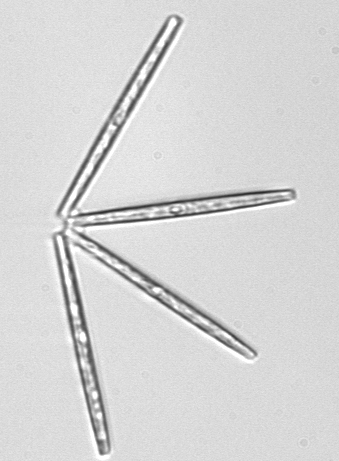
Label: Thalassionema